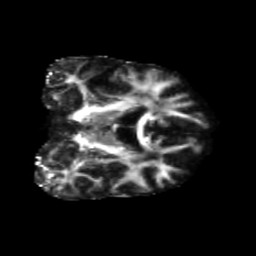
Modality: FA
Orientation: coronal
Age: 73
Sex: female
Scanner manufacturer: siemens
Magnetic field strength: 3 T
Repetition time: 5.25 s
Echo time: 0.08 s